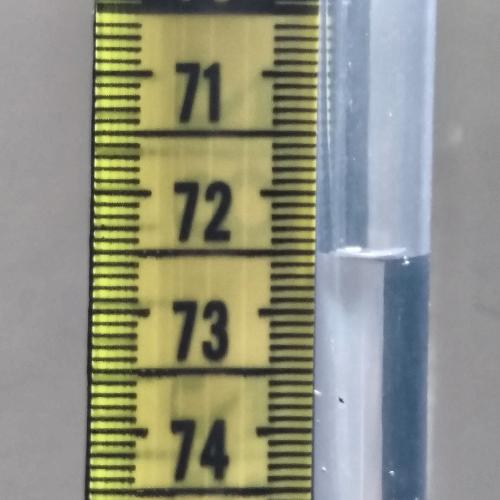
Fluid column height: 72.5 cm